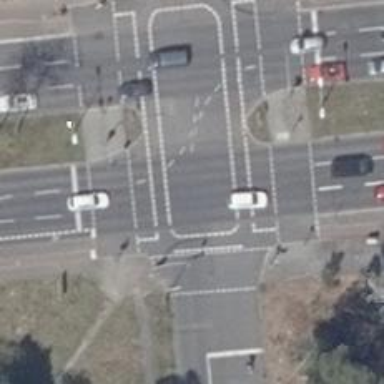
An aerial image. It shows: Residential road with asphalt surface and designated cycle lane.